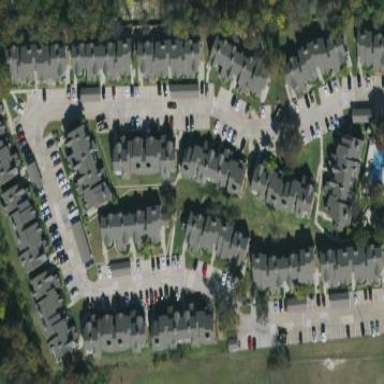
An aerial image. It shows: Residential area with individual plots.